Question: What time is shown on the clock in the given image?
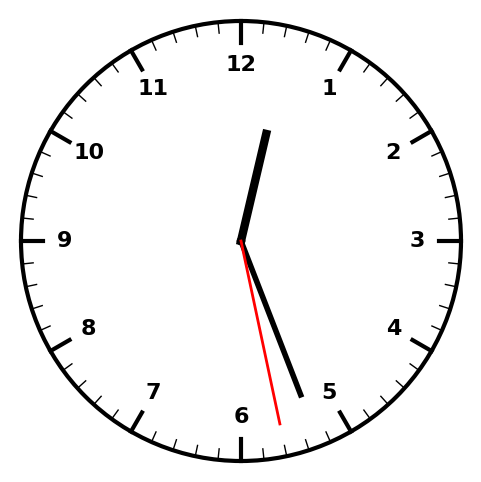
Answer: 12:26:28